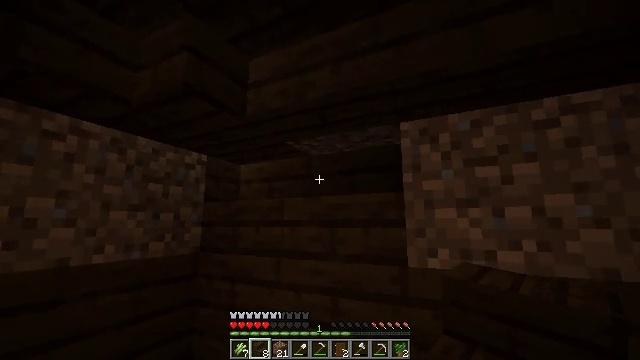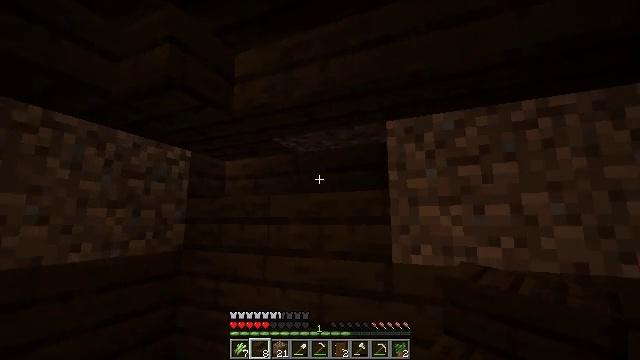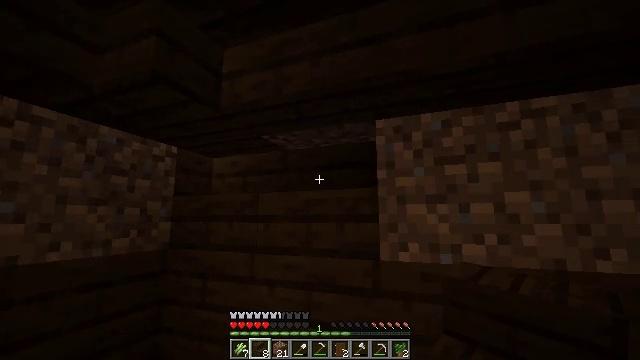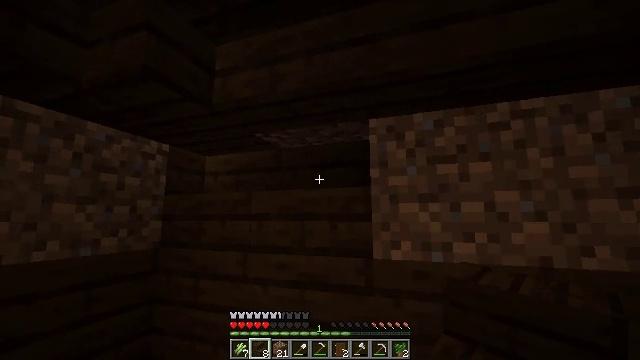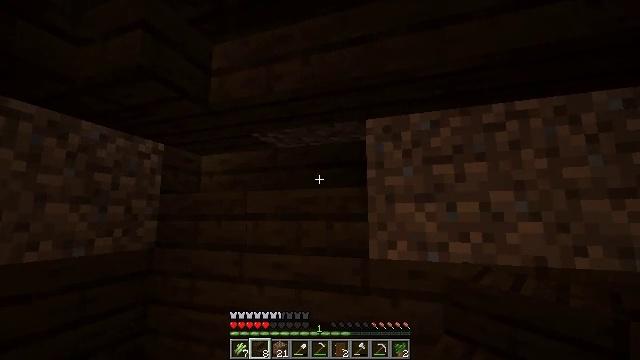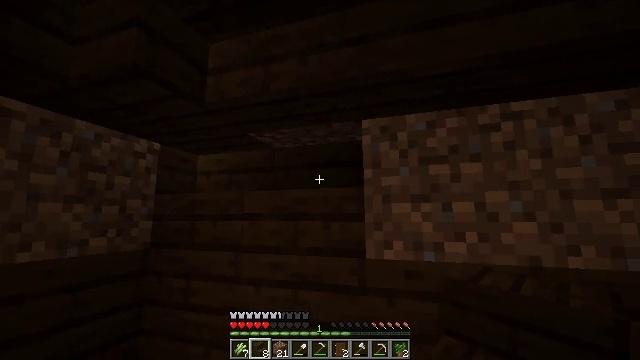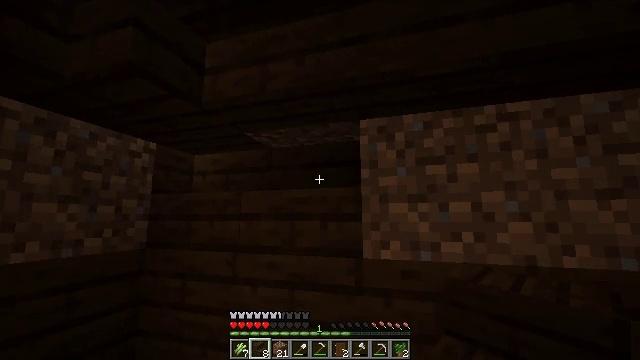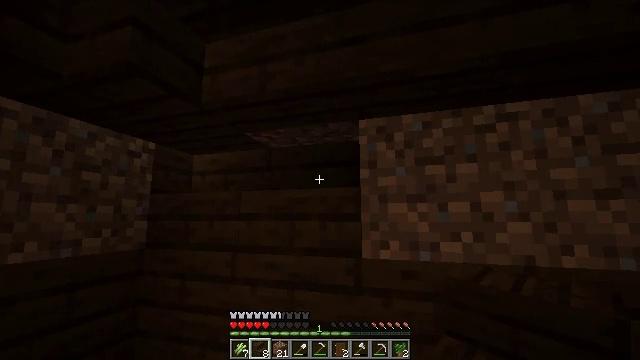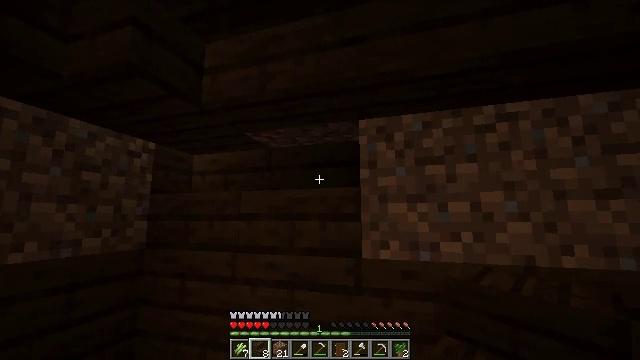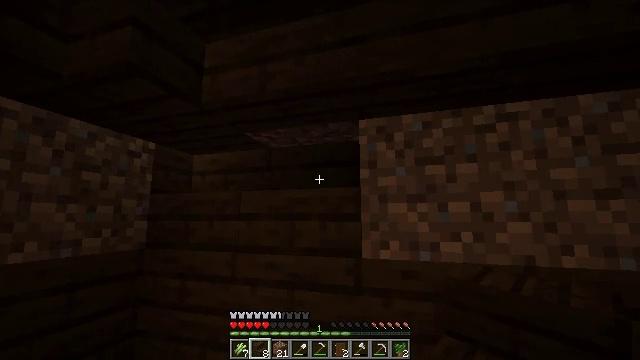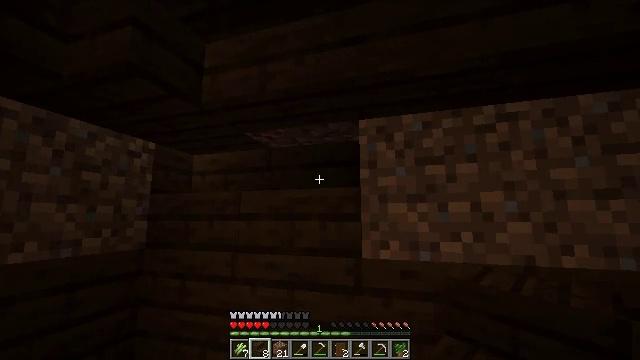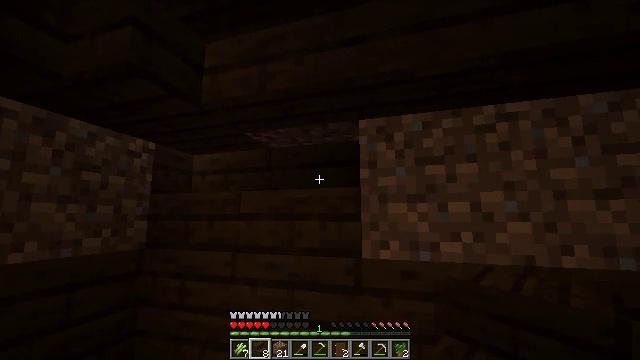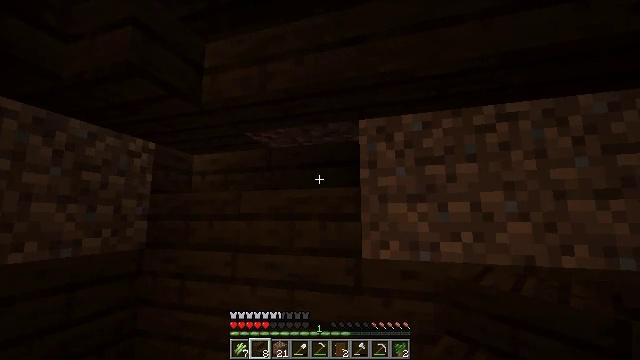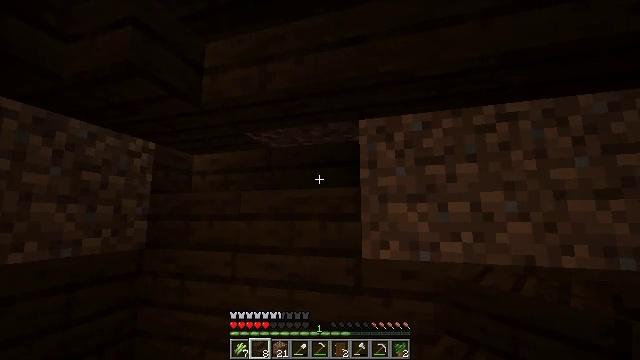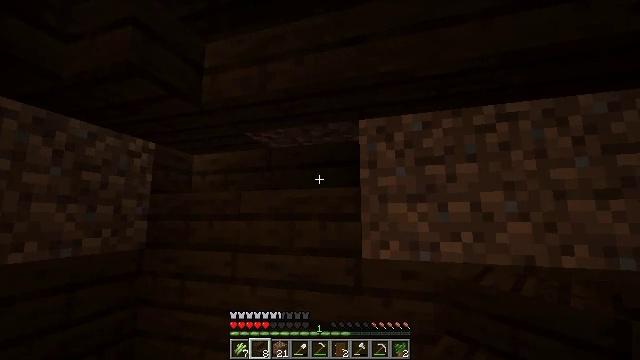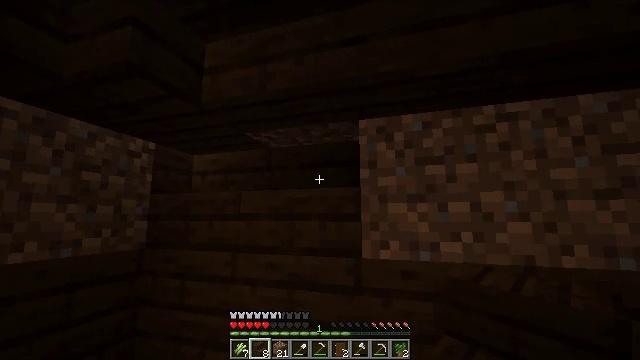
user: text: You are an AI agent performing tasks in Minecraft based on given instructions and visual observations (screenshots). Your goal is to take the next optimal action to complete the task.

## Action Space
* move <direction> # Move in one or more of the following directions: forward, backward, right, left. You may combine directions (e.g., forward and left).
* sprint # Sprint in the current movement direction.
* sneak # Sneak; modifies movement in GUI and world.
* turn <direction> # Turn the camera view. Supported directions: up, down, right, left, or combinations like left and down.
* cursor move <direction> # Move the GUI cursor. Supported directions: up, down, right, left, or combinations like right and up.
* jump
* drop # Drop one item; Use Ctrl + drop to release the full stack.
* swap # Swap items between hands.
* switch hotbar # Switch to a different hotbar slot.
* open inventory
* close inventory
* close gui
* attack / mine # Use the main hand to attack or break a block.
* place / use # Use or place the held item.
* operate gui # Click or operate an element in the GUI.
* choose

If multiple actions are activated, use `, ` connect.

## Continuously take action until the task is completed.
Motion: motion action
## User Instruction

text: Attack the dark oak stairs to gather the materials.
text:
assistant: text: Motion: sneak, turn right
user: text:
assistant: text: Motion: sneak, turn right
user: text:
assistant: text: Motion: sneak, turn right
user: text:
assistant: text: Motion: sneak
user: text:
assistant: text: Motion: sneak
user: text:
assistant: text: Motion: sneak
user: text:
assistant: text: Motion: sneak
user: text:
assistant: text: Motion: sneak
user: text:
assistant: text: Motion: sneak
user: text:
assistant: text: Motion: sneak
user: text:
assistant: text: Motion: sneak
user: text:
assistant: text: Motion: sneak
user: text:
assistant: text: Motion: sneak
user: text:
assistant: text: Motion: sneak
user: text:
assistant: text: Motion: sneak
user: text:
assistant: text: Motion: sneak
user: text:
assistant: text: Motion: sneak
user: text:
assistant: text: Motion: move forward, sneak
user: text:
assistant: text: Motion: move forward, sneak
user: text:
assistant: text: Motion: move forward, sneak
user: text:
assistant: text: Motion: move forward, sneak
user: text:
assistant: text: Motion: move forward, sneak
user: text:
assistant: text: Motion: move forward, sneak, turn left
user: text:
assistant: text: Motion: move forward, sneak
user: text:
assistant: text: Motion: move forward, sneak
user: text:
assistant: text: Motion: move forward, sneak
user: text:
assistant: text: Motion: move forward and move left, sneak
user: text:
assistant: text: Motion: move forward and move left, sneak
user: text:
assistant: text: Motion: move forward and move left, sneak, turn right and down
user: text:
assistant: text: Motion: move forward and move left, sneak, turn right and down